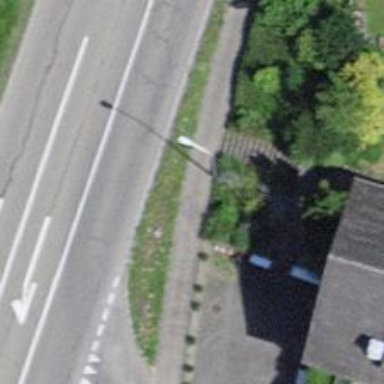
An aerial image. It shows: Sidewalk.